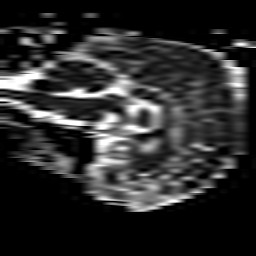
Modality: ADC
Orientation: sagittal
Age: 37
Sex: male
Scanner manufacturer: philips
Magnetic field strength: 3 T
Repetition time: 3.743 s
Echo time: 0.05989 s